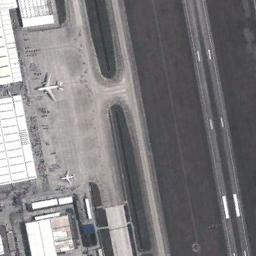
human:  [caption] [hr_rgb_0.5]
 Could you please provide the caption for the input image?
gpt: There are many buildings of different sizes and shapes beside the runway .

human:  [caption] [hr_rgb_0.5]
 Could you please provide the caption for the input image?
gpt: The runway is on the bare land next to the airport and some planes .

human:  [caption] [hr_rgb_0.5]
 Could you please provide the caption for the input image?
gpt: There is a concrete field next to the runway  There are many planes and many buildings in the open space next to the runway .

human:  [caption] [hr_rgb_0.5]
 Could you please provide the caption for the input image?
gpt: The runway is next to some white buildings and two planes of different sizes park the open area nearby .

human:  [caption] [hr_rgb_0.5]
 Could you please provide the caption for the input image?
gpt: There are some buildings and two planes beside the runway .